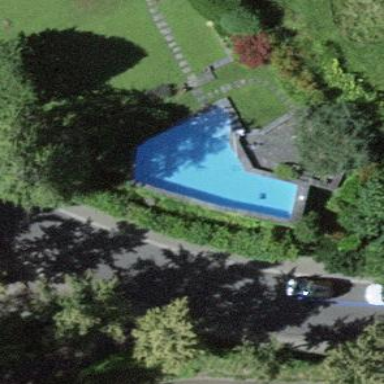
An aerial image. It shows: Swimming pool located in leisure land.